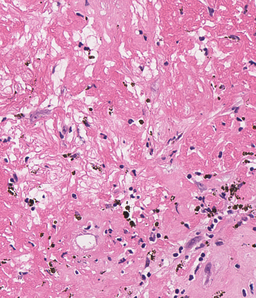
Tumor epithelial tissue: no
Tumor-associated stroma tissue: yes
Normal tissue: no